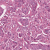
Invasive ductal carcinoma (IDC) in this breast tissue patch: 1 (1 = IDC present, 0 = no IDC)